Question: I want to set an automatic thousand separator to my edittext.
I did it with an textwatcher. In
'''
public void afterTextChanged(Editable s)
'''
i save the current value of my edittext, format it with
'''
@Override
public void afterTextChanged(Editable s) {
InputField.this.removeTextChangedListener(this);
double tmp = getDoubleValue();
s.clear();
s.append(DecimalFormat.getInstance(Locale.GERMAN).format(tmp));
InputField.this.addTextChangedListener(this);
}
});
'''
But the Keyboard from my Galaxy Tab doesn't care If I clear the editable. It keeps the current input and fills the edittext with the complete number. A short example:
I type "1", the keyboard inserts "1", the edittext shows "1".
I type "2", the keyboard inserts "12", the edittext shows "112"
I type "3", the keyboard inserts "123", the edittext shows "112.123"
I press the delete button, the keyboard inserts "12", the edittext shows "11.212.312"
I press the delete button again, the keyboard inserts "1", the edittext shows "112.123.121"
My question is:
how can I disable this keyboardfeature?
or how can I clean this keyboard "cache"?
If I use inputtype "numberDecimal", it works but I can't use points as thousand separators(but it is needed in germany), because they will be interpreted as decimal mark and there can only be one.
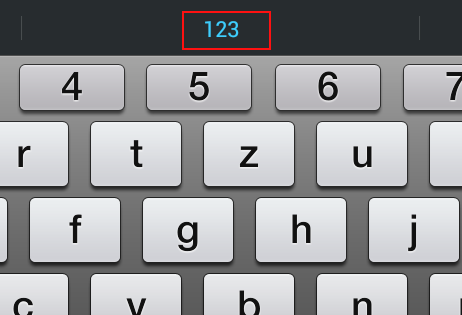
Answer: I am not sure if you can clean the cache, but how about disabling the suggestion bar.. you can do that programatically:
'''
YourEditText.setInputType(YourEditText.getInputType()
| EditorInfo.TYPE_TEXT_FLAG_NO_SUGGESTIONS
| EditorInfo.TYPE_TEXT_VARIATION_FILTER);
'''
or you can deactivate in your 'EditText' XML tag.. you can set:
'''
<EditText>
android:inputType="textFilter
.... />
'''
you can use this value too but unfortunately it doesn't work in all devices specially HTC
'''
android:inputType="textNoSuggestions"
'''
Sometimes it doesn't work because it's up to the implementation of the keyboard to do the right thing including the Flags.. However, everything has a workaround can you try the following code in XML:
'''
android:inputType="textNoSuggestions|textVisiblePassword"
'''
or in Java:
'''
yourEditText.setInputType(InputType.TYPE_TEXT_FLAG_NO_SUGGESTIONS | InputType.TYPE_TEXT_VARIATION_VISIBLE_PASSWORD);
'''
and give me a feedback if it worked or not..